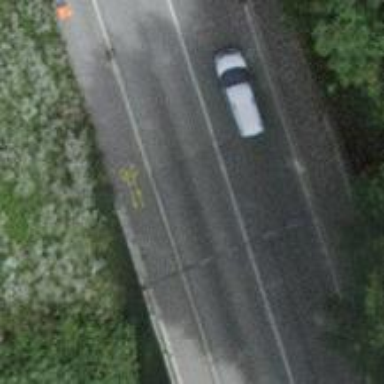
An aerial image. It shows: Asphalt surface bridge on primary highway. There is cycle track on the left side of the bridge.